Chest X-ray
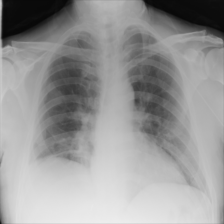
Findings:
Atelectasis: positive
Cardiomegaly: negative
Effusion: negative
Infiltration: negative
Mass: negative
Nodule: negative
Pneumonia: negative
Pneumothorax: negative
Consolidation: negative
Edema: negative
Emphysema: negative
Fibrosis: negative
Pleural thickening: negative
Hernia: negative